Question:
This is the sequence defined by a0 = 1 and a(n+1) = sqrt(1 + an), I'm trying to calculate it's first 40 terms.
'''
#include <stdio.h>
#include <math.h>
int main ()
{
float limit = 1;
for(int i = 0; i < 40; i++ ) {
limit = 1 + sqrt(limit);
printf("%1.21f
", limit);
}
return(0);
}
'''
Output
'''
2.000000000000000000000
2.414213657379150390625
2.553774118423461914062
2.598053216934204101562
2.611847877502441406250
2.616121292114257812500
2.617442846298217773438
2.617851257324218750000
2.617977619171142578125
....
'''
My code is giving me 'the true value + 1'. I can subtract 1 from the final answer, but I feel like it's ugly code.
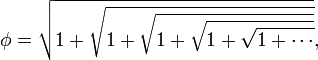
Answer: I think you are expecting for this..
'''
#include <stdio.h>
#include <math.h>
int main ()
{
float limit = 1;
for(int i = 0; i < 40; i++ ) {
limit =sqrt( 1 + limit);//changes here
printf("%1.21f
", limit);
}
return(0);
}
'''